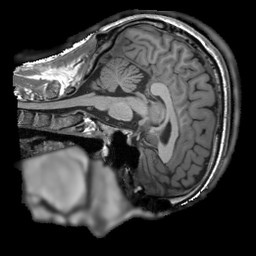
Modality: T1w
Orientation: sagittal
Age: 25
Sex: male
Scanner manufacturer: siemens
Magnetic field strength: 3 T
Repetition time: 2.3 s
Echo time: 0.00232 s